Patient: sex F, age 71
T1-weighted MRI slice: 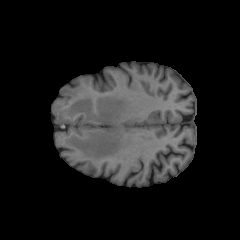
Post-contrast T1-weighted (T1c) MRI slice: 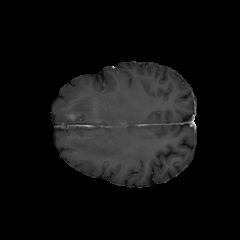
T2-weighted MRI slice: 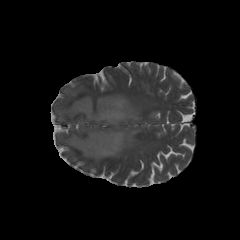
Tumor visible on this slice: yes
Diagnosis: Glioblastoma, IDH-wildtype
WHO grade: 4